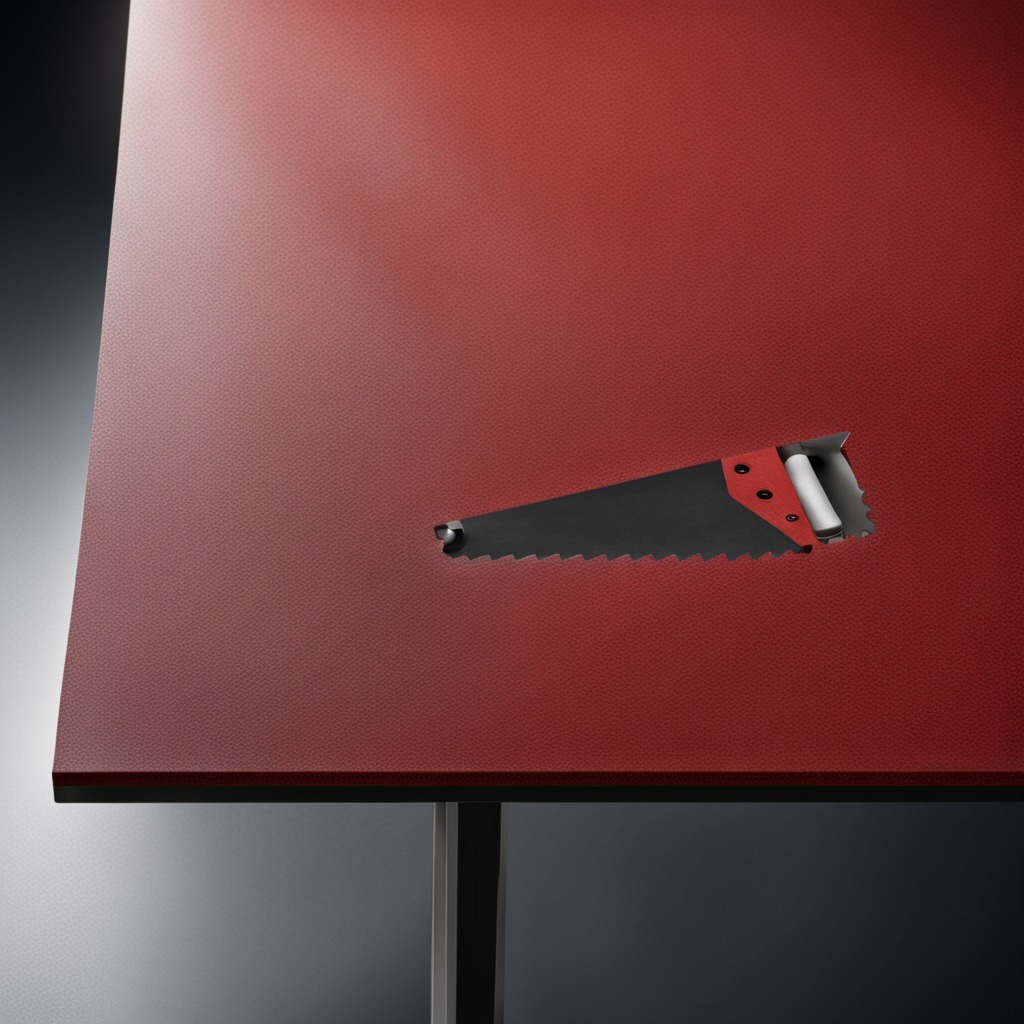
A metal saw lies on a clean granite tabletop covered with a red rubber mat inside a workshop under bright overhead lighting crisp shadows high clarity worn but beneath the mat